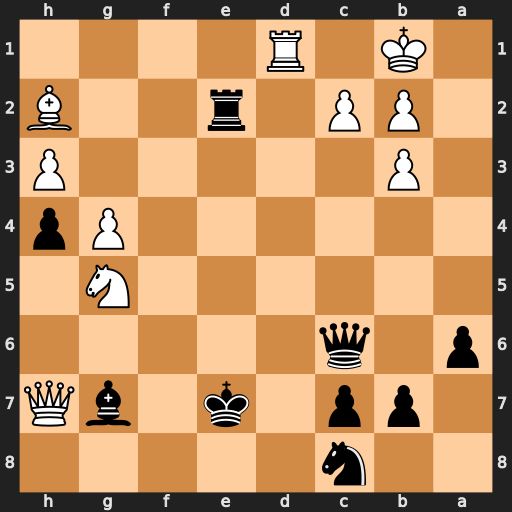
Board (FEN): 2n5/1pp1k1bQ/p1q5/6N1/6Pp/1P5P/1PP1r2B/1K1R4
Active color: b
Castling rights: -
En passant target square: -
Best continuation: Qf6 c3 Rxb2+ Ka1 Rxh2